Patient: sex F, age 47
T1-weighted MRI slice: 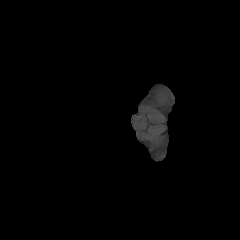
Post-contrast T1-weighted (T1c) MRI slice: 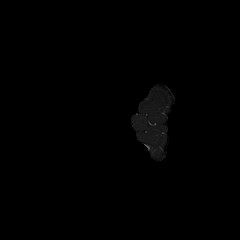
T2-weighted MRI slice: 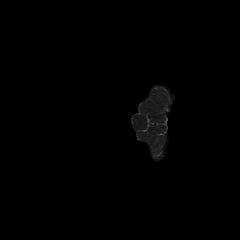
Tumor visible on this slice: no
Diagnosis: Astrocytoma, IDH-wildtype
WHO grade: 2